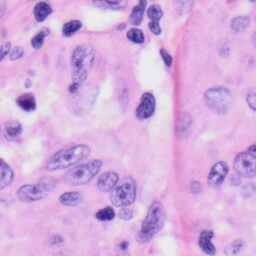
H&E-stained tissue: Skin